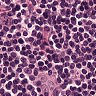
Metastatic tissue present: no